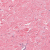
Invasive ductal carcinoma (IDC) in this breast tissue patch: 0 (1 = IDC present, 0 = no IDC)